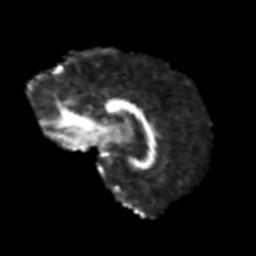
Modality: FA
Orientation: sagittal
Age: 63
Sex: male
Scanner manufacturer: siemens
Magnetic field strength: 3 T
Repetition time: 3.2 s
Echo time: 0.081 s